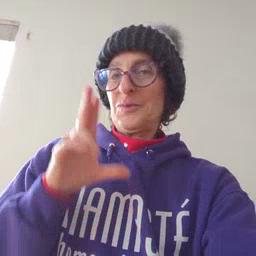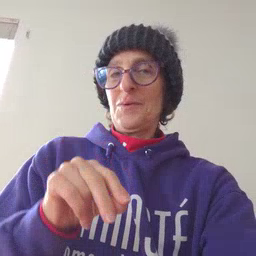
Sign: no